Question: When I prepare to deployment my app to AppStore, I saw expiration of Distribution Certificate (below image), this mean expiration of my app (after upload to AppStore) is "Nov 19, 2012", That's right?

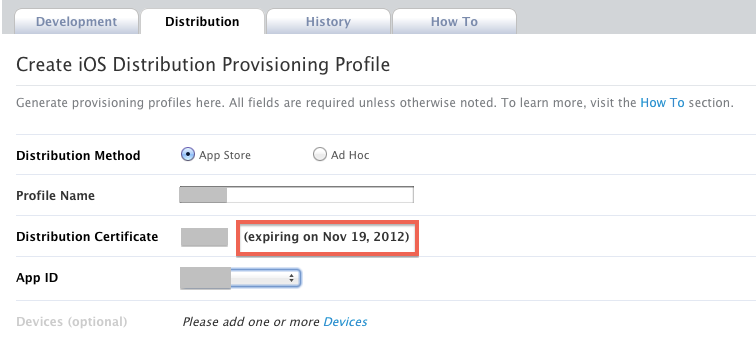
Answer: Your Distribution certificate has nothing to do with the expiration of your app. It only has to be valid on the day you upload it to iTunes Connect. Then Apple re-codesigns the app with a different certificate.